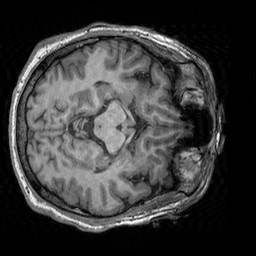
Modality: T1w
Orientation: axial
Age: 33
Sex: male
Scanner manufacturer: siemens
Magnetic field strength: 3 T
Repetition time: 2.3 s
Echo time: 0.00303 s